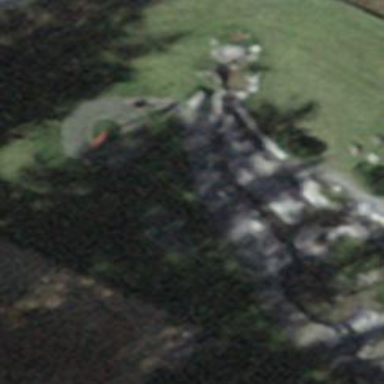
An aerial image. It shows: Playground featuring swings.